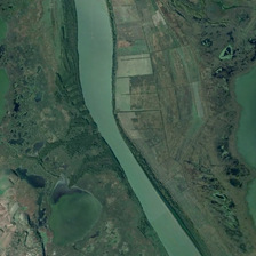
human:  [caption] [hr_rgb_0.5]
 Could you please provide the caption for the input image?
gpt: the river with green water passes through the green mountains.

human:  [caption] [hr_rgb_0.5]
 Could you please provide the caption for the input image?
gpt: Lucid waters and lush mountains.

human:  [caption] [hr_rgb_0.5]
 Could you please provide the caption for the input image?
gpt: The River with Green Water flows through the green mountains.

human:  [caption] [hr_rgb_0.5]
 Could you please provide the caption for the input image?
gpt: A green river runs through the green mountains.

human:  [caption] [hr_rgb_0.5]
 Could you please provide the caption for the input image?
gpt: the river with green water passes through the green mountains.